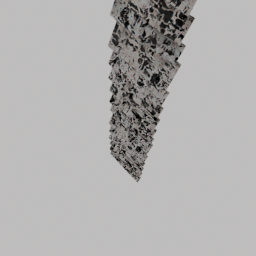
Label: architecture